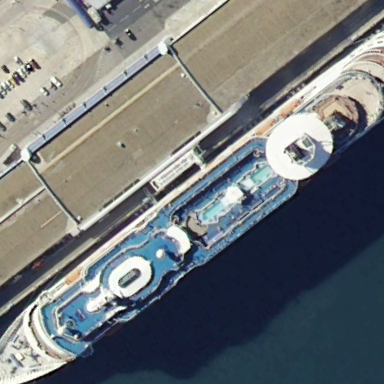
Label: Megayacht